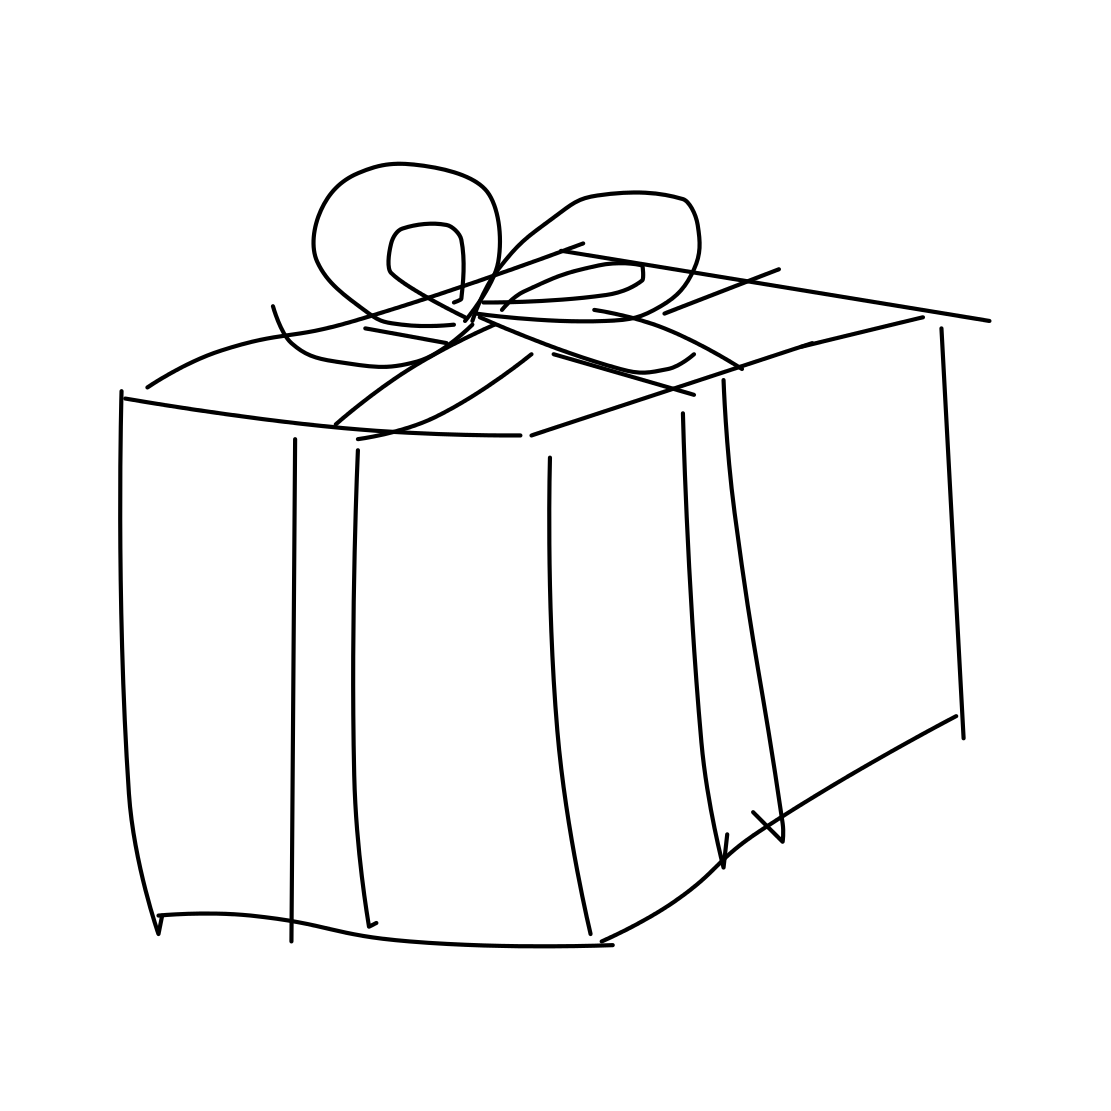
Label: present